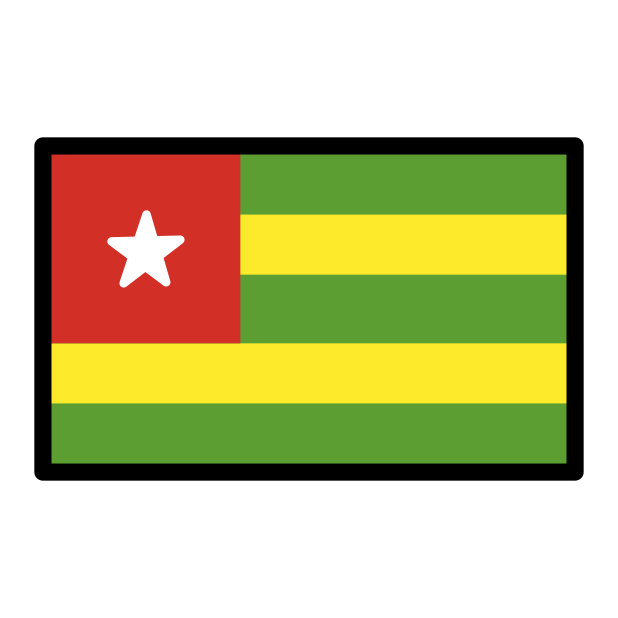
flag: Togo